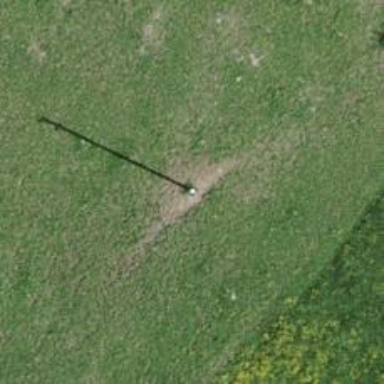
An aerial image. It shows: Power pole.